Question: I have created a method to retrieve some data (lat,lon points) and open a window to map them.
'''
function openMapWindow (data) {
alert(data);
var mapForm = document.createElement("form");
mapForm.target = "Map";
mapForm.method = "POST"; // or "post" if appropriate
mapForm.action = "/map.php";
var mapInput = document.createElement("input");
mapInput.type = "text";
mapInput.name = "addrs";
mapInput.value = data;
mapForm.appendChild(mapInput);
document.body.appendChild(mapForm);
window.open("", "Map", "status=0,title=0,height=600,width=800");
mapForm.submit();
}
'''
data variable is populated with the following:

Yet I get the following area on the line:
'''
mapInput.value = data;
'''
> ERROR: uncaught exception:
[Exception... "Component returned
failure code: 0x80004005
(NS_ERROR_FAILURE)
[nsIDOMHTMLFormElement.submit]"
nsresult: "0x80004005
(NS_ERROR_FAILURE)" location: "JS
frame :: <URL> ::
openMapWindow :: line 244" data: no]Line 0
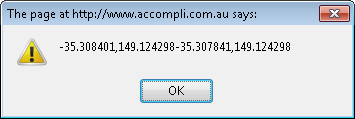
Answer: It has to do with your browser's popup blocker. If you look closely at the error, it's describing the submit "button" as the problem, not the mapValue.input line.
The below code is working for me:
<URL>
'''
function openMapWindow (data) {
alert(data);
var mapForm = document.createElement("form");
mapForm.target = "Map";
mapForm.method = "POST"; // or "post" if appropriate
mapForm.action = "/map.php";
var mapInput = document.createElement("input");
mapInput.type = "text";
mapInput.name = "addrs";
mapInput.value = data;
mapForm.appendChild(mapInput);
document.body.appendChild(mapForm);
window.open("", "Map", "status=0,title=0,height=600,width=800");
mapForm.submit();
}
openMapWindow('-35.308401,149.124298-35.307841,149.124298');
'''
I did get the error you're describing at first, but it had to do with my popup blocker. Once I authorized jsfiddle.net to be allowed popups, it started working.
There is an easy way to test for this and alert the user if their popup blocker is disabling the map:
<URL>
'''
function openMapWindow (data) {
var mapForm = document.createElement("form");
mapForm.target = "Map";
mapForm.method = "POST"; // or "post" if appropriate
mapForm.action = "/map.php";
var mapInput = document.createElement("input");
mapInput.type = "text";
mapInput.name = "addrs";
mapInput.value = data;
mapForm.appendChild(mapInput);
document.body.appendChild(mapForm);
map = window.open("", "Map", "status=0,title=0,height=600,width=800");
if (map) {
mapForm.submit();
} else {
alert('You must allow popups for this map to work.');
}
}
openMapWindow('-35.308401,149.124298-35.307841,149.124298');
'''
Note the 'map' variable. You can test it to see if 'window.open' returned a window handle, and act accordingly depending on the result.